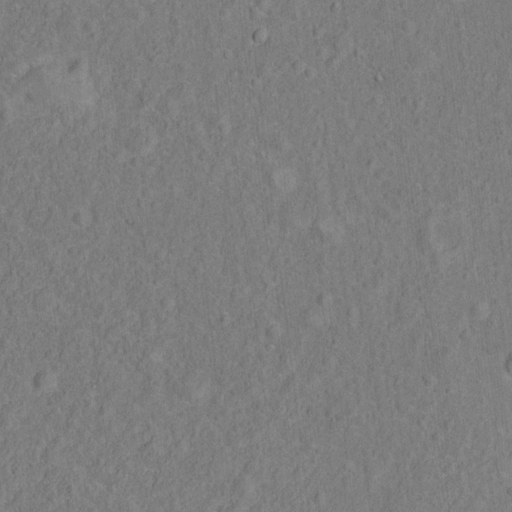
Classes present: Background